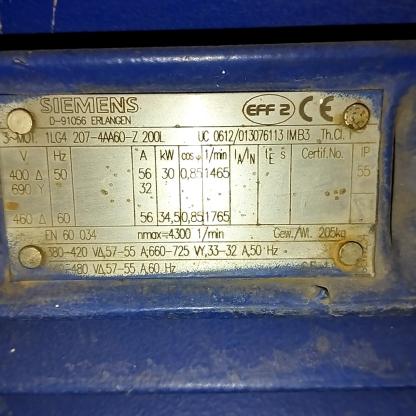
Klasa: tabliczka-znamionowa